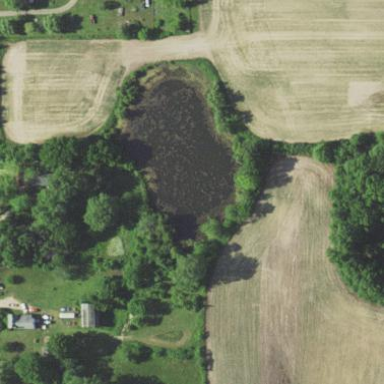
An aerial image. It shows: Serene pond surrounded by nature.